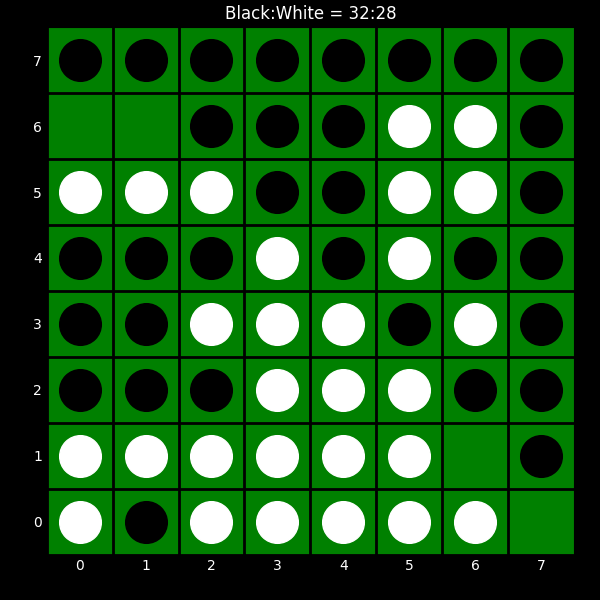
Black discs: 32
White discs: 28